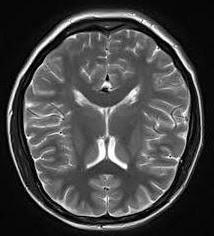
Label: notumor